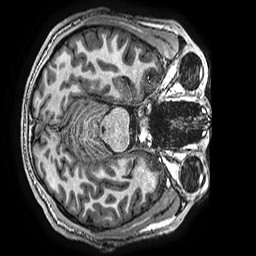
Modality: T1w
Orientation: axial
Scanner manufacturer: ge
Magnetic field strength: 3 T
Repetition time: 0.007644 s
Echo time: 0.003468 s